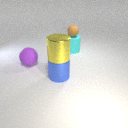
large purple rubber sphere to the left of large blue metal cylinder